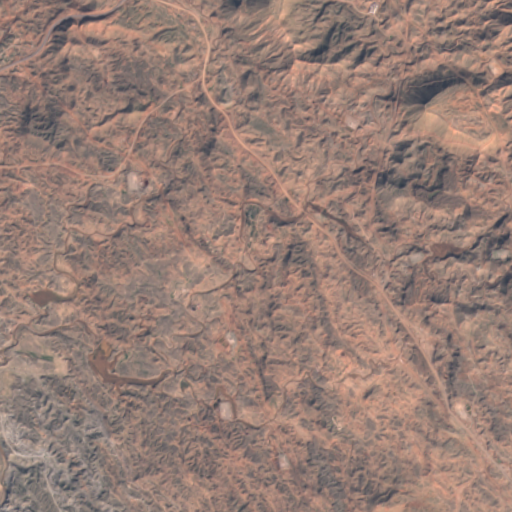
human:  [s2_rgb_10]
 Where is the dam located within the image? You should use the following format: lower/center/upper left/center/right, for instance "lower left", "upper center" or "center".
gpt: The dam is located in the lower left of the image.
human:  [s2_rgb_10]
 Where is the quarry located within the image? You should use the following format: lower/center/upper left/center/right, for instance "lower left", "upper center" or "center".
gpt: There is no quarry in the image.